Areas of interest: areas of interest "Comprehensive Gymnasium"
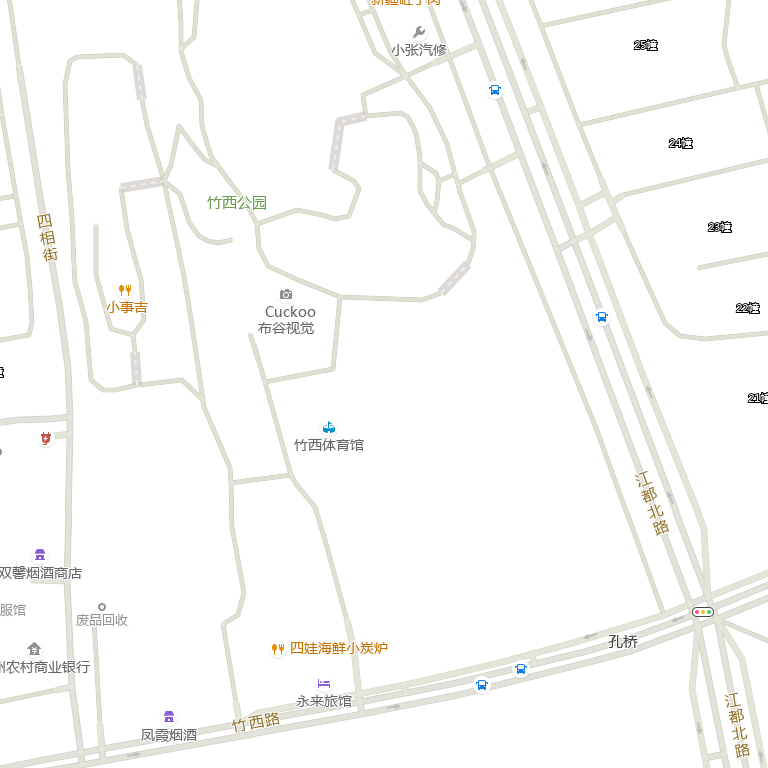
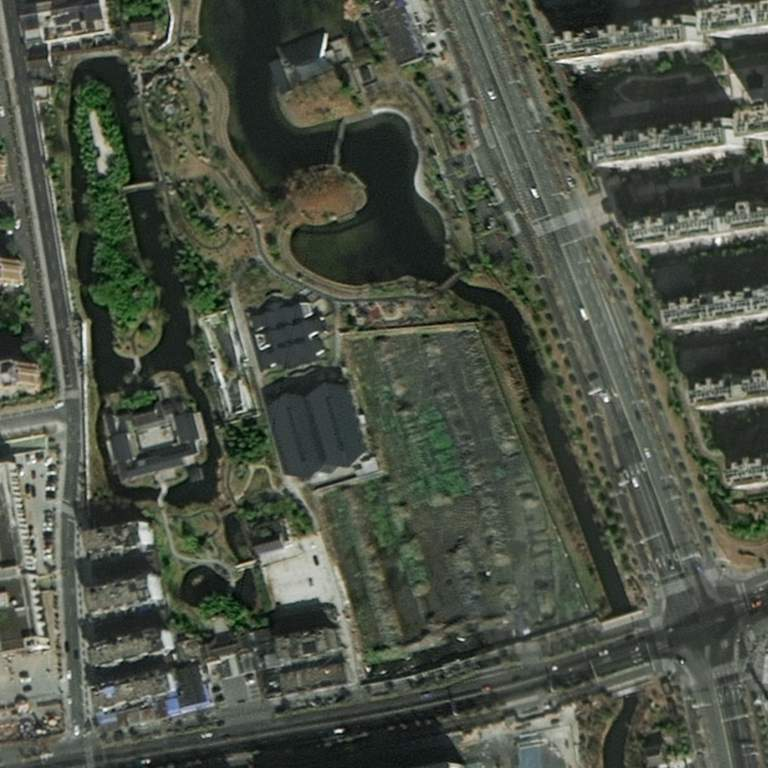